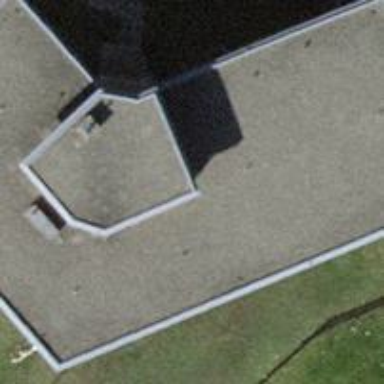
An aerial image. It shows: Part of building.